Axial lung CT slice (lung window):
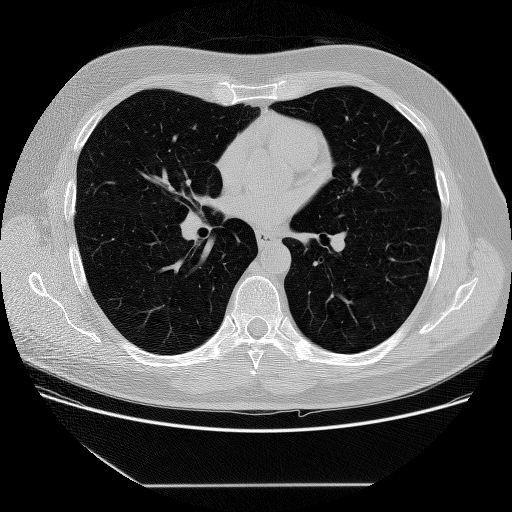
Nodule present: no